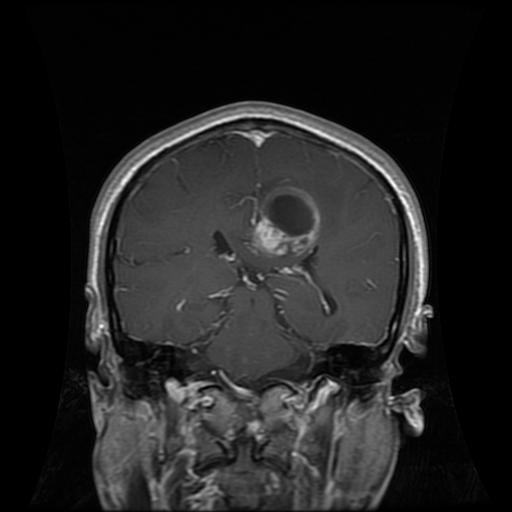
Label: glioma